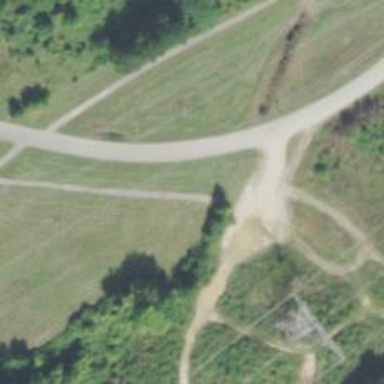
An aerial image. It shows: Cycleway.